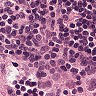
Metastatic tissue present: no